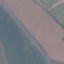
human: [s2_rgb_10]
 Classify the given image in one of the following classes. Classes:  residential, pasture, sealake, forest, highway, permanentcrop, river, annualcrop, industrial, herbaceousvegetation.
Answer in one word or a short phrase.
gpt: Highway